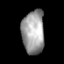
Tissue: prostate
Cell type: T cells
Senescence score: 0.3381
Nuclear area (px): 957
Mean DAPI intensity: 159.546